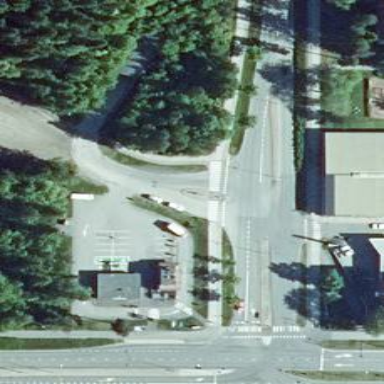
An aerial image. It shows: Road with "give way" sign.